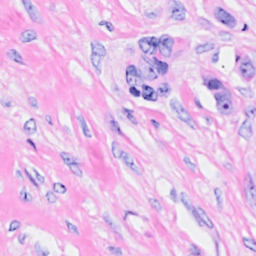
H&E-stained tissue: Breast